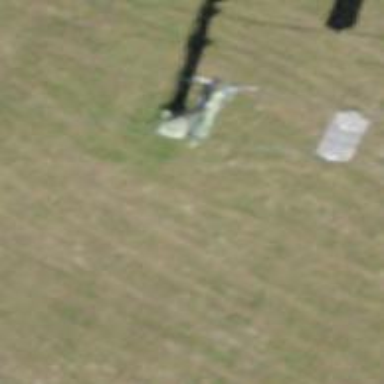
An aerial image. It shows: Pylon used for aerialway.